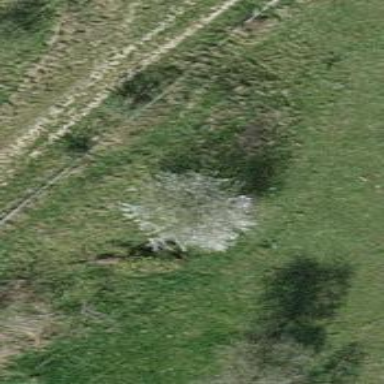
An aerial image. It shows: Single tag "natural: tree."